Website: lowes
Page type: receipt
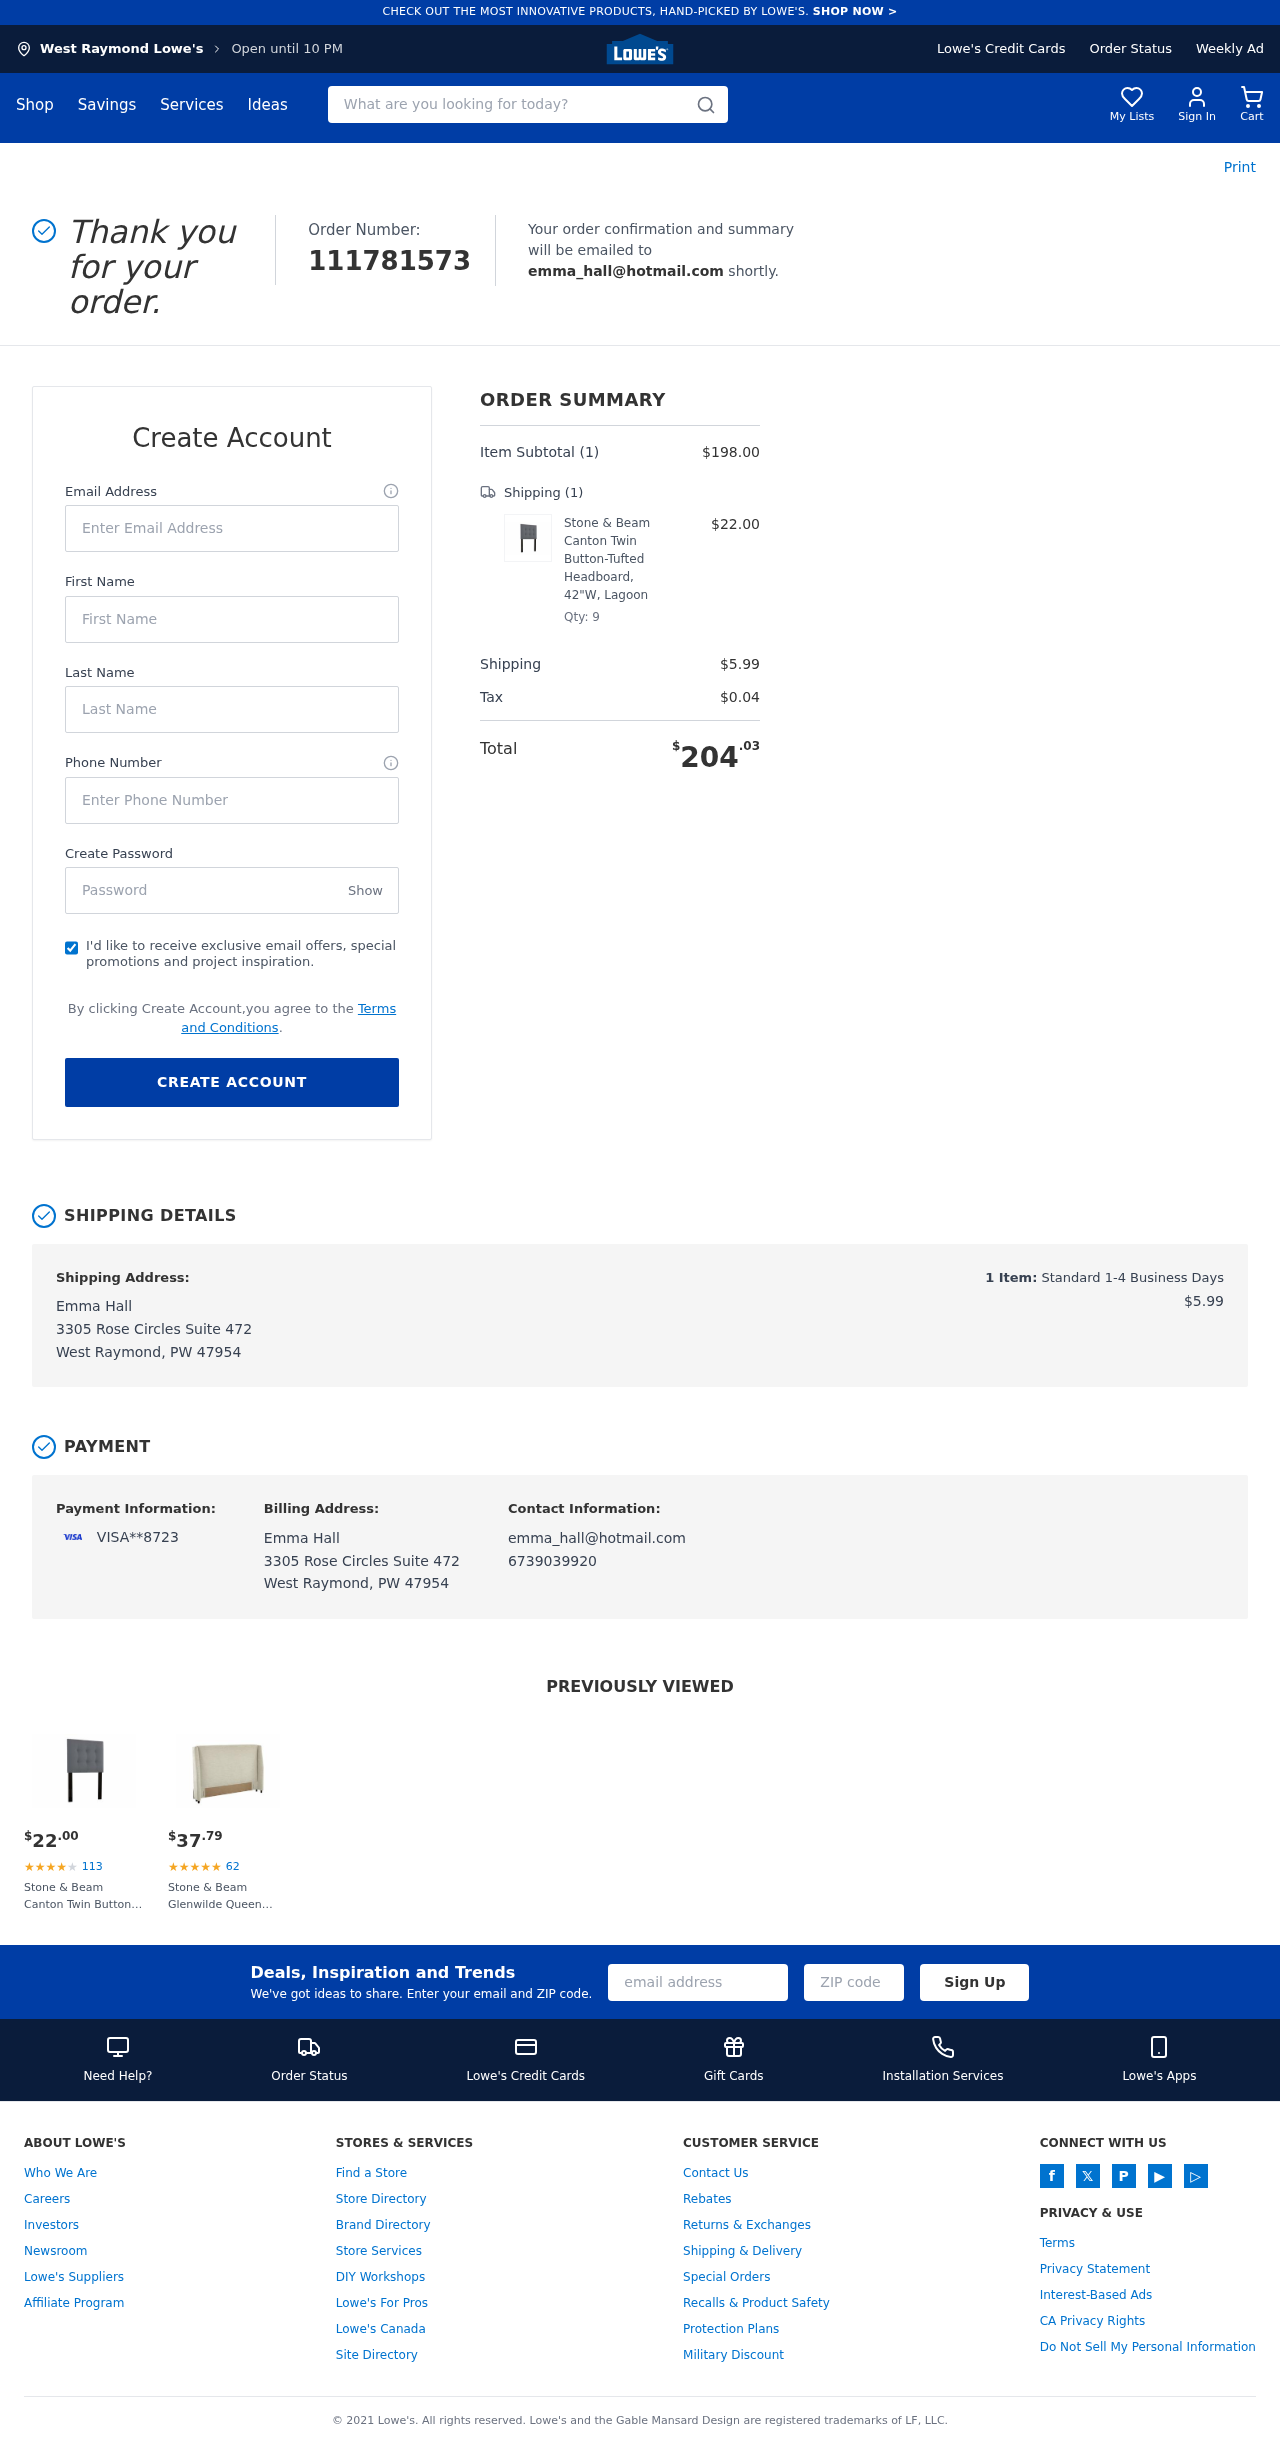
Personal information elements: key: PII_CARD_LAST4
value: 8723
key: PII_CARD_TYPE
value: VISA
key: PII_CITY
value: West Raymond
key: PII_EMAIL
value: emma_hall@hotmail.com
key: PII_FULLNAME
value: Emma Hall
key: PII_PHONE
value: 6739039920
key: PII_STREET
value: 3305 Rose Circles Suite 472
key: PII_FIRSTNAME
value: Emma
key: PII_LASTNAME
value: Hall
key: PII_CITY_STATE_ZIP
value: West Raymond, PW 47954
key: PII_FULLNAME2
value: Emma Hall
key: PII_FULLNAME3
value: Emma Hall
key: PII_FIRSTNAME2
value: Emma
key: PII_FIRSTNAME3
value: Emma
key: PII_LASTNAME2
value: Hall
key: PII_LASTNAME3
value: Hall
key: PII_FIRSTNAME_DERIVED
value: Emma
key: PII_LASTNAME_DERIVED
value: Hall
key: PII_FULLNAME_DERIVED
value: Emma Hall
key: PII_NAME_FULL_DERIVED
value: Emma Hall
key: PII_STREET2
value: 3305 Rose Circles Suite 472
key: PII_CITY_STATE_ZIP2
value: West Raymond, PW 47954
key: PII_EMAIL2
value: emma_hall@hotmail.com
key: PII_EMAIL3
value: emma_hall@hotmail.com
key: PII_PHONE_LINE
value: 9920
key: PII_PHONE_SUFFIX
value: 9920
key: PII_PHONE2
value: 6739039920
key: PII_PHONE3
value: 6739039920
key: PII_PHONE_NUMERIC
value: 6739039920
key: PII_PHONE_LINE_NUMERIC
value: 9920
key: PII_PHONE_SUFFIX_NUMERIC
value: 9920
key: PII_PHONE2_NUMERIC
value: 6739039920
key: PII_PHONE3_NUMERIC
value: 6739039920
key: PII_PHONE_DIGITS
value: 6739039920
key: PII_PHONE_LAST4
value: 9920
Product elements: key: PRODUCT1_NAME
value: Stone & Beam Canton Twin Button-Tufted Headboard, 42"W, Lagoon
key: PRODUCT1_PRICE
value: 22
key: PRODUCT1_QUANTITY
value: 9
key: PRODUCT2_NAME
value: Stone & Beam Glenwilde Queen Headboard, 75"W, Pearl
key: PRODUCT2_NUM_RATINGS
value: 62
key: PRODUCT2_PRICE
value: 37.79
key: PRODUCT1_PRICE2
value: $22.00
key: PRODUCT1_RATING2
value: ★
★
★
★
★
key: PRODUCT1_NUM_RATINGS2
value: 113
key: PRODUCT1_NAME2
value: Stone & Beam Canton Twin Button-Tufted Headboard, 42"W, Lagoon
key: PRODUCT2_RATING
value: ★
★
★
★
★
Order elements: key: ORDER_ID
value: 111781573
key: ORDER_NUM_ITEMS
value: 1
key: ORDER_SUBTOTAL
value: $198.00
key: ORDER_NUM_ITEMS2
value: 1
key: ORDER_SHIPPING_COST
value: $5.99
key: ORDER_TAX
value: $0.04
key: ORDER_TOTAL
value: $204.03
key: ORDER_NUM_ITEMS3
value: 1
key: ORDER_SHIPPING_COST2
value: $5.99
Search elements: key: HEADER_SEARCH
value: What are you looking for today?